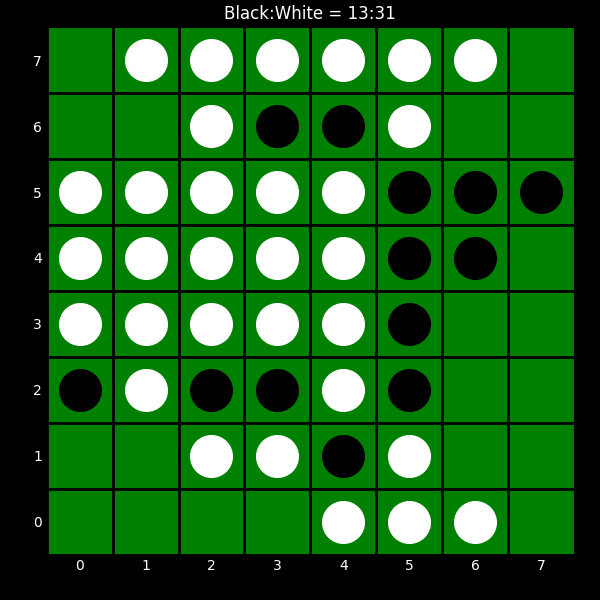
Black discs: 13
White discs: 31